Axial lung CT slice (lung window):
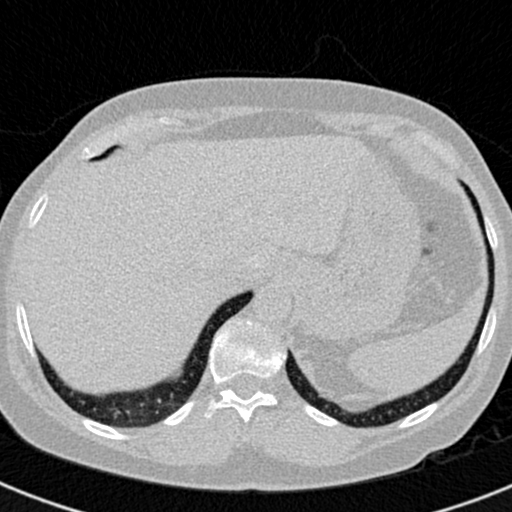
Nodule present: no